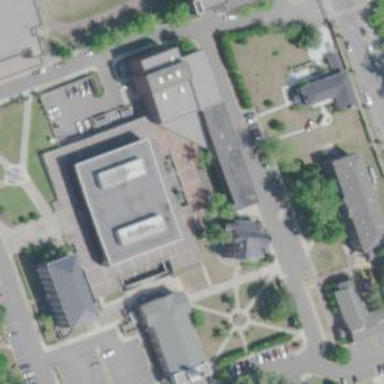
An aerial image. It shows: View of university building.